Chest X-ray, PA view. Patient: 47 years old, sex F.
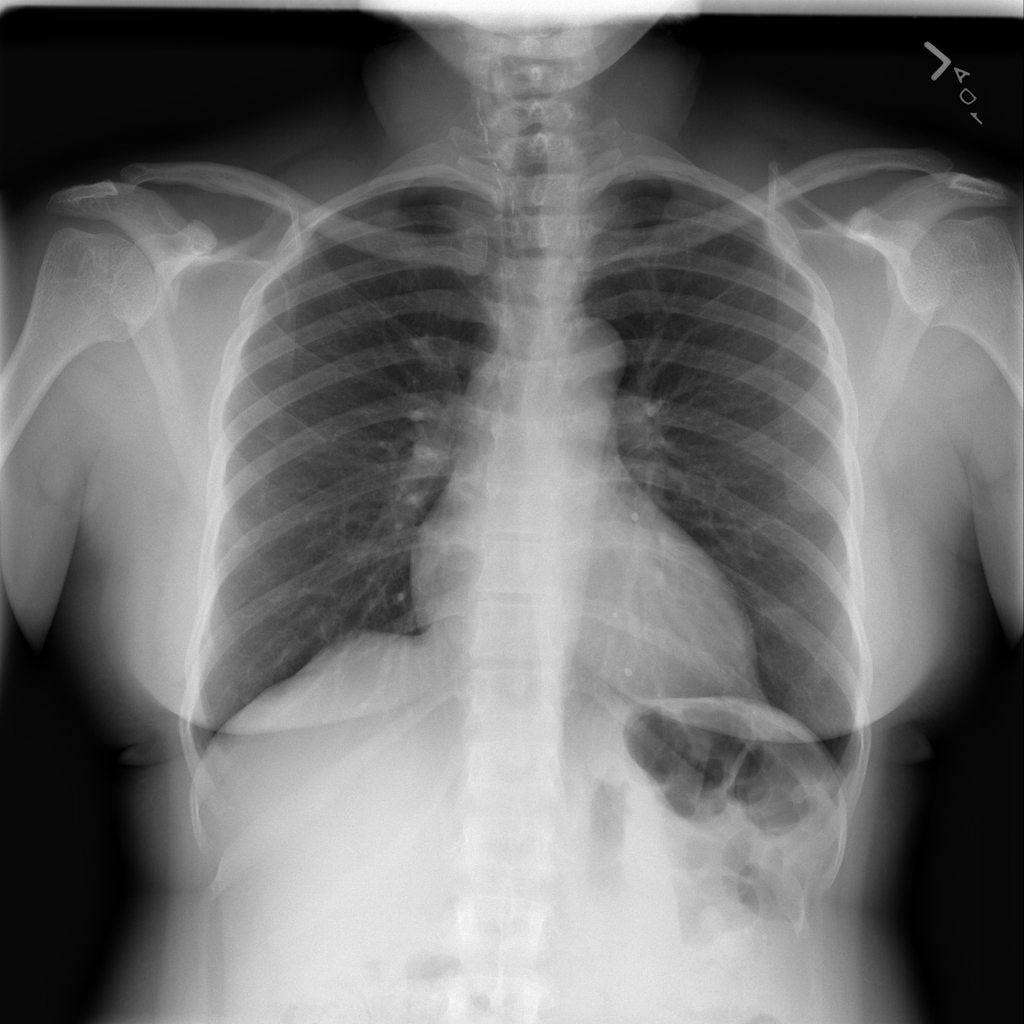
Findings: No Finding